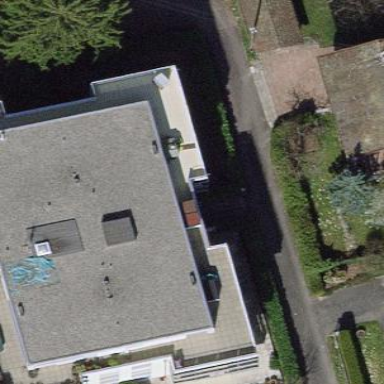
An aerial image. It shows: Apartment building with flat roof.